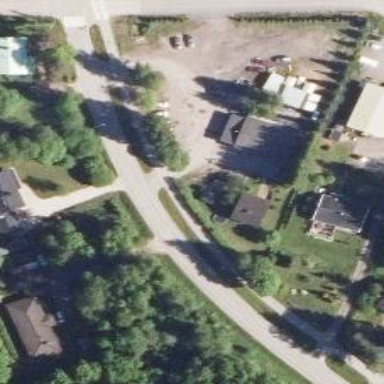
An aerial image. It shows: Asphalt cycleway.